Question: I have a table inside a form that contains dropdowns and a hidden 'input'.
'JSP'
'''
<form action="modifyfaculty" method="post">
<table>
<thead class="center">
<tr>
<!-- column names here -->
</tr>
</thead>
<tbody>
<c:forEach var="professor" items="${facultyList}">
<tr>
<!-- more <td> -->
<td align="center">
<c:choose>
<c:when test="${professor.profEmplStatus.equals('FULL')}">
<select name="profEmplStatus" required>
<option value="FULL" selected>FULL</option>
<option value="PART">PART</option>
<option value="RET">RET</option>
<option value="TRMTD">TRMTD</option>
</select>
</c:when>
<!-- more <c:when> blocks -->
</c:choose>
</td>
<td align="center">
<c:choose>
<c:when test="${professor.profDept.equals('BSCS-SE')}">
<select name="profDept" required>
<option value="BA-MMA">BA-MMA</option>
<option value="BFDT">BFDT</option>
<option value="BS-AN">BS-AN</option>
<option value="BS-GPD">BS-GPD</option>
<option value="BSBA-FM">BSBA-FM</option>
<option value="BSBA-MKT">BSBA-MKT</option>
<option value="BSCS-SE" selected>BSCS-SE</option>
<option value="BSIT-WD">BSIT-WD</option>
<option value="GENED">GENED</option>
</select>
</c:when>
<!-- more <c:when> blocks -->
</c:choose>
</td>
<td class="center">
<input type="hidden" name="profId" value="${professor.profId}" />
<input type="submit" value="Save" />
</td>
</tr>
</c:forEach>
</tbody>
</table>
</form>
'''
'ModifyFacultyAction'
'''
public class ModifyFacultyAction extends ActionSupport {
private static final long serialVersionUID = 1L;
private Integer profId;
private String profEmplStatus;
private String profDept;
@Override
public String execute() {
FacultyManager fm = new FacultyManager();
fm.modifyFaculty("professor_employment_status", profEmplStatus, profId);
fm.modifyFaculty("professor_department", profDept, profId);
return SUCCESS;
}
public Integer getProfId() {
return profId;
}
public void setProfId(Integer profId) {
this.profId = profId;
}
public String getProfEmplStatus() {
return profEmplStatus;
}
public void setProfEmplStatus(String profEmplStatus) {
this.profEmplStatus = profEmplStatus;
}
public String getProfDept() {
return profDept;
}
public void setProfDept(String profDept) {
this.profDept = profDept;
}
}
'''
'struts.xml'
'''
<action name="modifyfaculty" class="com.mypackage.action.ModifyFacultyAction">
<interceptor-ref name="notauth" />
<interceptor-ref name="defaultStack" />
<result type="redirectAction">
<param name="actionName">viewfaculty</param>
</result>
<result name="input" type="redirectAction">
<param name="actionName">viewfaculty</param>
</result>
<result name="index" type="redirect">/index.jsp</result>
</action>
'''

However, upon choosing a new value from the dropdown and clicking 'Save', I am receiving an error. Below is the 'devMode' log:
'''
Jan 05, 2015 11:34:43 PM com.opensymphony.xwork2.interceptor.ParametersInterceptor error
SEVERE: Developer Notification (set struts.devMode to false to disable this message):
Unexpected Exception caught setting 'profId' on 'class com.mypackage.action.ModifyFacultyAction: Error setting expression 'profId' with value ['100005', '100006', '100007', '100008', '100009', '100010', '100011', ]
Jan 05, 2015 11:34:43 PM com.opensymphony.xwork2.util.LocalizedTextUtil warn
WARNING: Missing key [invalid.fieldvalue.profId] in bundles [[org/apache/struts2/struts-messages, com/opensymphony/xwork2/xwork-messages]]!
'''
How to resolve this?
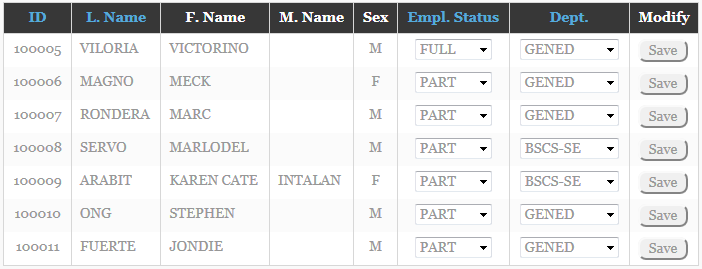
Answer: You don't need to submit ids of the table. Because you don't want to convert 'profId' to a list or array. Use a separate form for each record.
'''
<table>
<thead class="center">
<tr>
<!-- column names here -->
</tr>
</thead>
<tbody>
<c:forEach var="professor" items="${facultyList}">
<tr><td>
<form action="modifyfaculty" method="post">
<table>
<tr>
<!-- more <td> -->
<td align="center">
<c:choose>
<c:when test="${professor.profEmplStatus.equals('FULL')}">
<select name="profEmplStatus" required>
<option value="FULL" selected>FULL</option>
<option value="PART">PART</option>
<option value="RET">RET</option>
<option value="TRMTD">TRMTD</option>
</select>
</c:when>
<!-- more <c:when> blocks -->
</c:choose>
</td>
<td align="center">
<c:choose>
<c:when test="${professor.profDept.equals('BSCS-SE')}">
<select name="profDept" required>
<option value="BA-MMA">BA-MMA</option>
<option value="BFDT">BFDT</option>
<option value="BS-AN">BS-AN</option>
<option value="BS-GPD">BS-GPD</option>
<option value="BSBA-FM">BSBA-FM</option>
<option value="BSBA-MKT">BSBA-MKT</option>
<option value="BSCS-SE" selected>BSCS-SE</option>
<option value="BSIT-WD">BSIT-WD</option>
<option value="GENED">GENED</option>
</select>
</c:when>
<!-- more <c:when> blocks -->
</c:choose>
</td>
<td class="center">
<input type="hidden" name="profId" value="${professor.profId}" />
<input type="submit" value="Save" />
</td>
</tr>
</table>
</form>
</td></tr>
</c:forEach>
</tbody>
</table>
'''